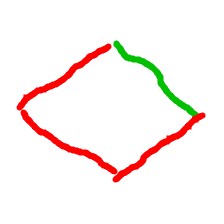
Shape: rhombus